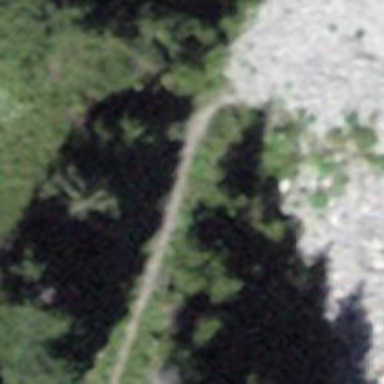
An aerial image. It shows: Gravel path with excellent visibility.